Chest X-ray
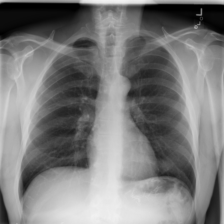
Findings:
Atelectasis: negative
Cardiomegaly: negative
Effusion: negative
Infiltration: negative
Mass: negative
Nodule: negative
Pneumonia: negative
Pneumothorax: negative
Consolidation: negative
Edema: negative
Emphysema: negative
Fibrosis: negative
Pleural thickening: negative
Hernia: negative